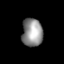
Tissue: lung
Cell type: Fibroblasts
Senescence score: 0.5644
Nuclear area (px): 572
Mean DAPI intensity: 143.741